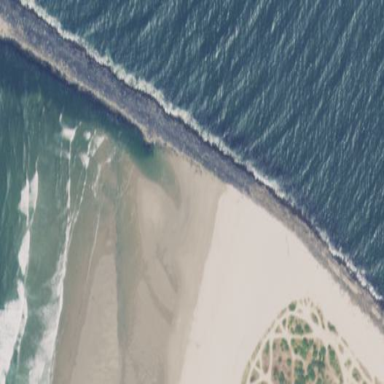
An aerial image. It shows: Breakwater structure.